Question: I would like to place a background image on an iOS screen so that the left, top and right edges will align with respective edges of the screen. What is the way to do so?

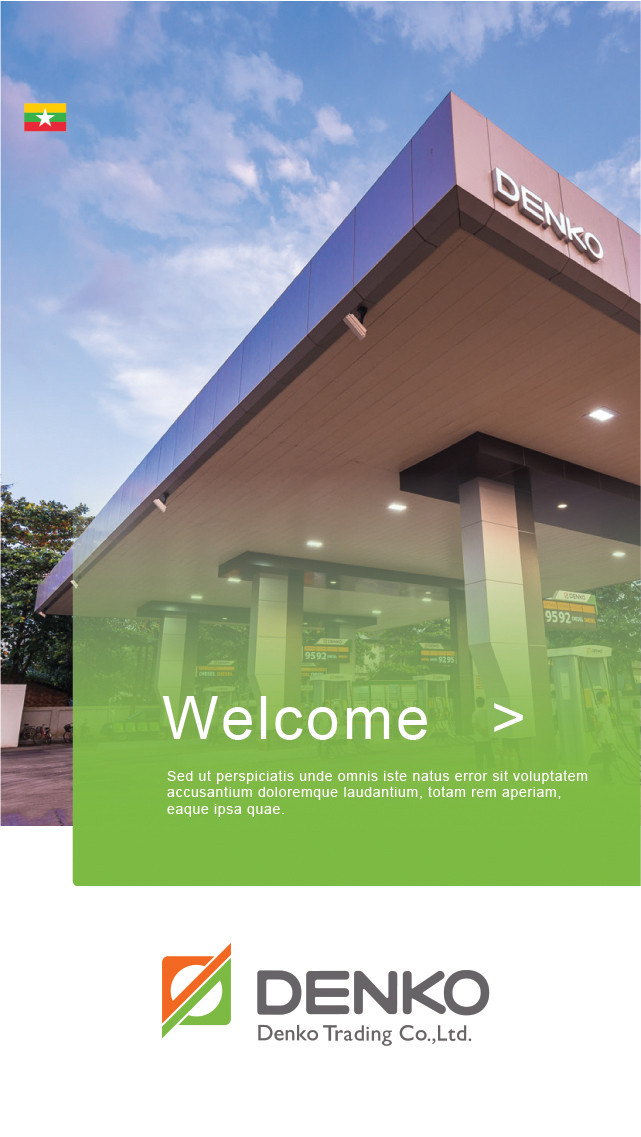
Answer: - 'contentMode''UIImageView'

-

Usually, this is the surrounding view, but it might be different from case to case.
Finally, to test quickly if this works as expected without having to compile and run, select the corresponding viewController (still in the Storyboard) and select a different or in the section.
---
For a deeper understanding of AutoLayout, I recommend watching a WWDC video about AutoLayout (e.g. Mysteries of AutoLayout Part 1 and 2 of WWDC 2015): <URL>